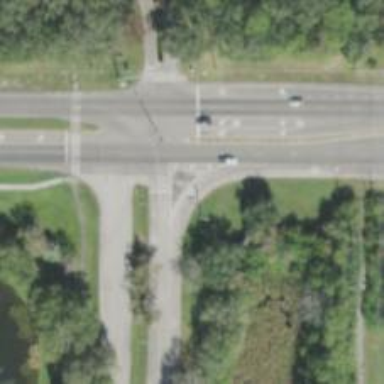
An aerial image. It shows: Tertiary_link road with asphalt surface.